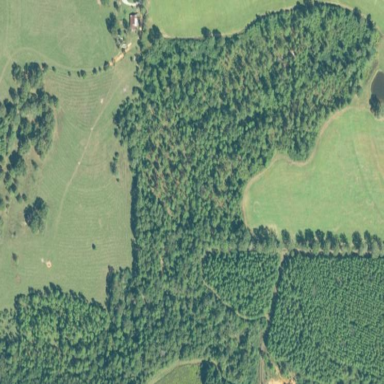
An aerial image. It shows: Woodland with needle-leaved trees.